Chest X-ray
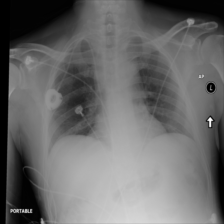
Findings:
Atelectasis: negative
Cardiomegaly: negative
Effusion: negative
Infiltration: negative
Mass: negative
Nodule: negative
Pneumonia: negative
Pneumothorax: negative
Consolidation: negative
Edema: negative
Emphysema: negative
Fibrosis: negative
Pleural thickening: negative
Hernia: negative